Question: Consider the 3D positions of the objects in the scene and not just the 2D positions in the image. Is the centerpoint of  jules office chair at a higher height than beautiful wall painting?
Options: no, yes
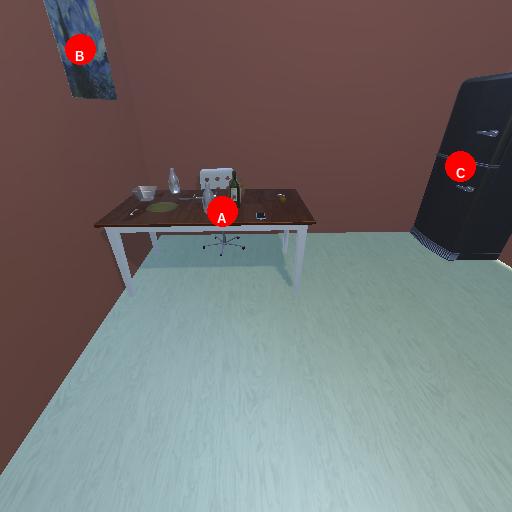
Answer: no